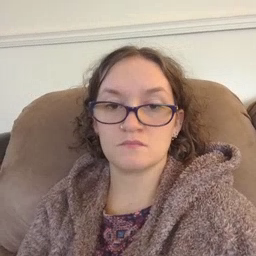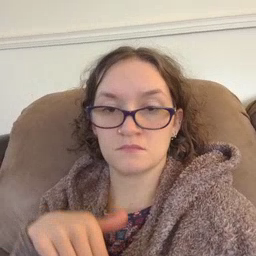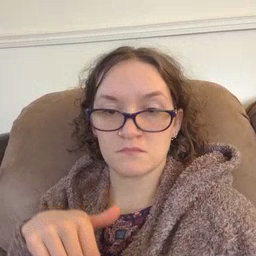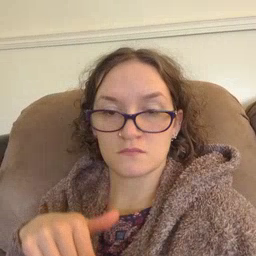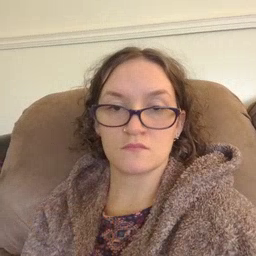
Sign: puppy